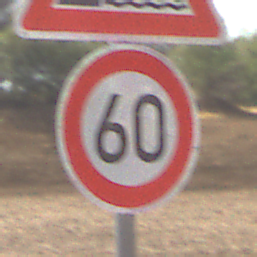
Verkehrszeichen: Geschwindigkeit60
Zusatzzeichen oben: Ufer
Umgebung: Outdoor, Nature
Tageszeit: MorningAfternoon
Wetter: PartlyCloudy
Licht: Natural
Jahreszeit: NotSpecified
Kontrast: HighContrast